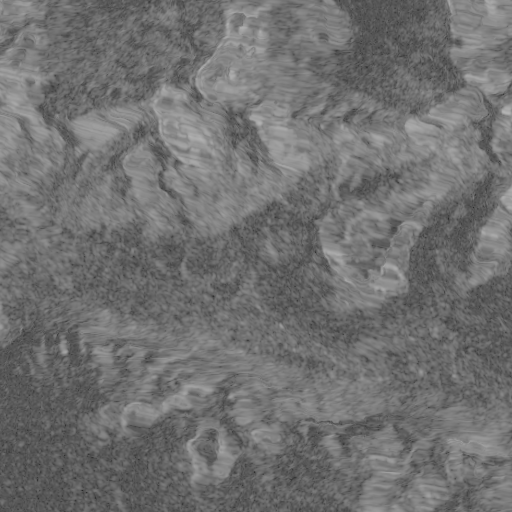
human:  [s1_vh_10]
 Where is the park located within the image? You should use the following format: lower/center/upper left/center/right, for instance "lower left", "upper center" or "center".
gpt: The park is located in the center of the image.
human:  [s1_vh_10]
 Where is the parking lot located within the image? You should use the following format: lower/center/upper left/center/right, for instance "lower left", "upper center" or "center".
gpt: The parking lot is located in the center of the image.
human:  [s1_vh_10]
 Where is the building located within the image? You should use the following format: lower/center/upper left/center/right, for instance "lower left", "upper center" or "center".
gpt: There is no building in the image.

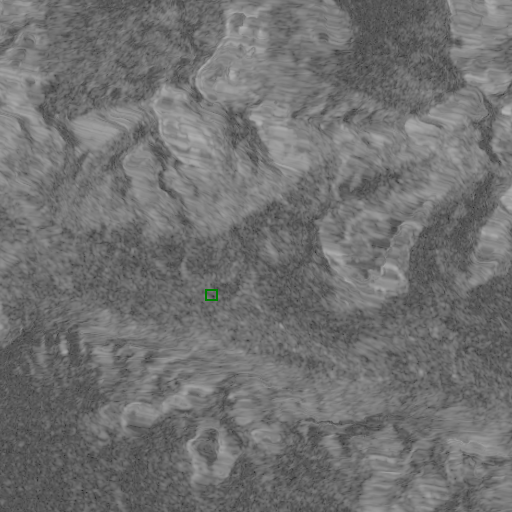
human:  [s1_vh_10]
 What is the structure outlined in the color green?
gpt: The structure outlined in green is a parking lot.
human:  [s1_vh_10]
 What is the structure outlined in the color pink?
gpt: There is no pink outline.